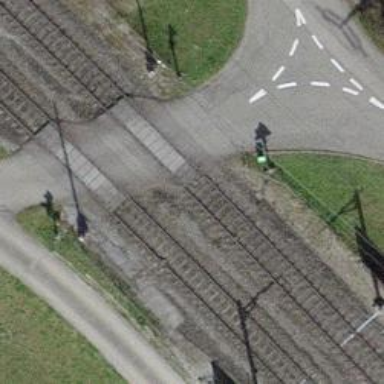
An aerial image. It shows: Railway level crossing.